Question: My AJAX post form doesn't seem to be working. It seems as if no data is being passed through. Any idea why?
'''
<label for="title">Please give your idea a title</label>
<br />
<input type="text" id="title" name="title" />
</p>
<p>
<label for="message">Please provide details of your idea</label>
<br>
<input type="text" id="message" name="message" />
</p>
<input type="button" id="sendmessage" value="Post"></input>
'''
'''
$.post("assets/post.php", {
title: $("#title").val(),
message: $("#message").val()
}, function (data) {
alert(data);
$chat.prepend('<span class="idea"><strong style="color: #0081C5">' + $messageTitle.val() + '</strong>' + '&nbsp;-&nbsp;' + $messageBox.val() + '&nbsp;' + '<a class="delete" href="#">[Delete]</a>' + '</span>')
$messageTitle.val('');
$messageBox.val('');
$('#post_confirm').show().html('<br><span class="confirm_msg">Message posted successfully</span>');
$('#chat').height($(window).height() - $('.header').height() - $('.user').height());
setTimeout(function () {
$('#post_confirm').fadeOut('slow');
$('#chat').height($chatHeight_user);
}, 1000);
});
'''
'''
<?php include("config.php");
$title = $_POST["title"];
$message = $_POST["message"];
$sql = "INSERT INTO idea (title,message) VALUES (:title,:message)";
$q = $pdo->prepare($sql);
$q->execute(array(':title'=>$title,':message'=>$message));
?>
'''
I get the following error message:

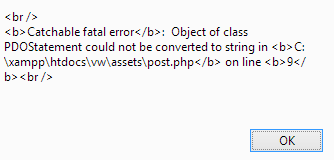
Answer: You lack any trigger to start this post action.
'''
$('#sendmessage').on('click', function(event)
{
event.preventDefault();
$.ajax(
{
url: "demo_test.txt",
data: yourdatahere,
success:function(result)
{
successevents here
}
});
});
'''
It now listens to the ID of sendmessage for clicks. If its clicked it disables the default button behavior and processes your AJAX call instead.